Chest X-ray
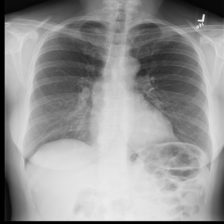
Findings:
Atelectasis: negative
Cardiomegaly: negative
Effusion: negative
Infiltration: negative
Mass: negative
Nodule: negative
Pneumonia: negative
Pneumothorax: negative
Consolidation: negative
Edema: negative
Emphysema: negative
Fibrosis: negative
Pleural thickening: negative
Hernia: negative